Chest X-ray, PA view. Patient: 52 years old, sex M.
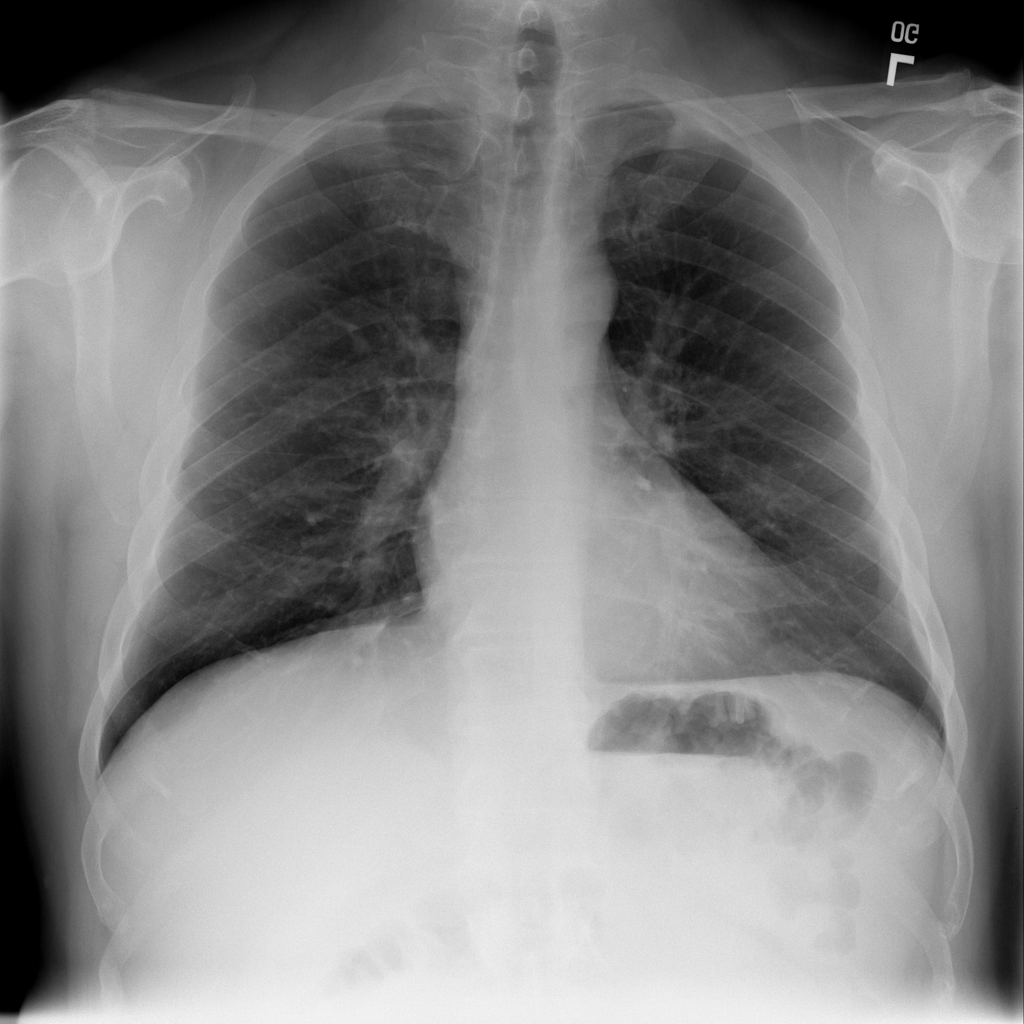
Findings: No Finding